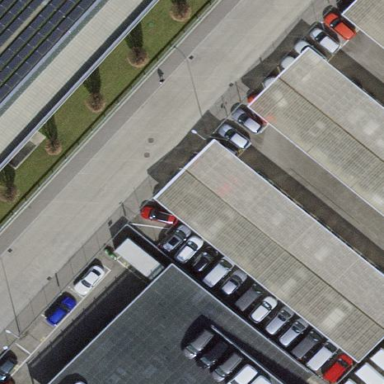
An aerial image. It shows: View of roof of building.